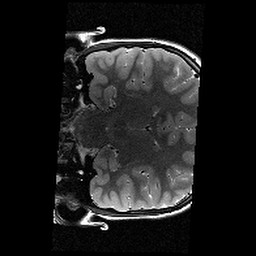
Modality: T2w
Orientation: coronal
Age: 10
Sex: female
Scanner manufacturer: siemens
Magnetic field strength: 3 T
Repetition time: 9.23 s
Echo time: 0.067 s